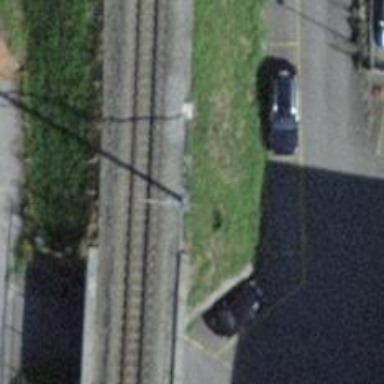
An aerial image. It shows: Narrow-gauge railway bridge with electrified contact lines and one track.